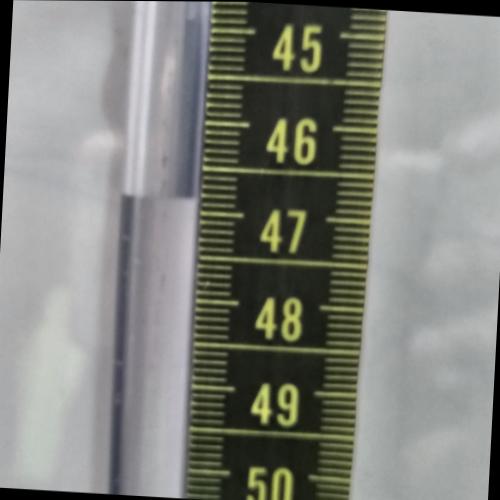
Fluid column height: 46.8 cm